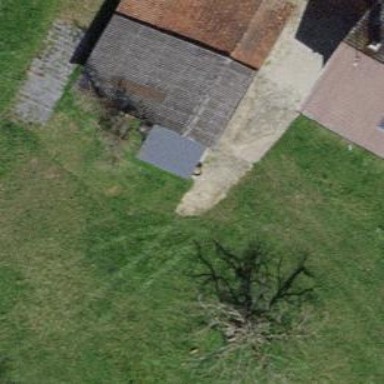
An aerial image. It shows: Farm building.